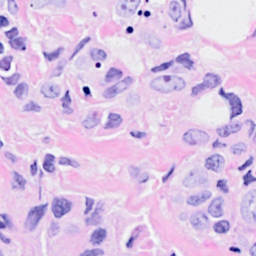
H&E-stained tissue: Breast